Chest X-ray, AP view. Patient: 80 years old, sex M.
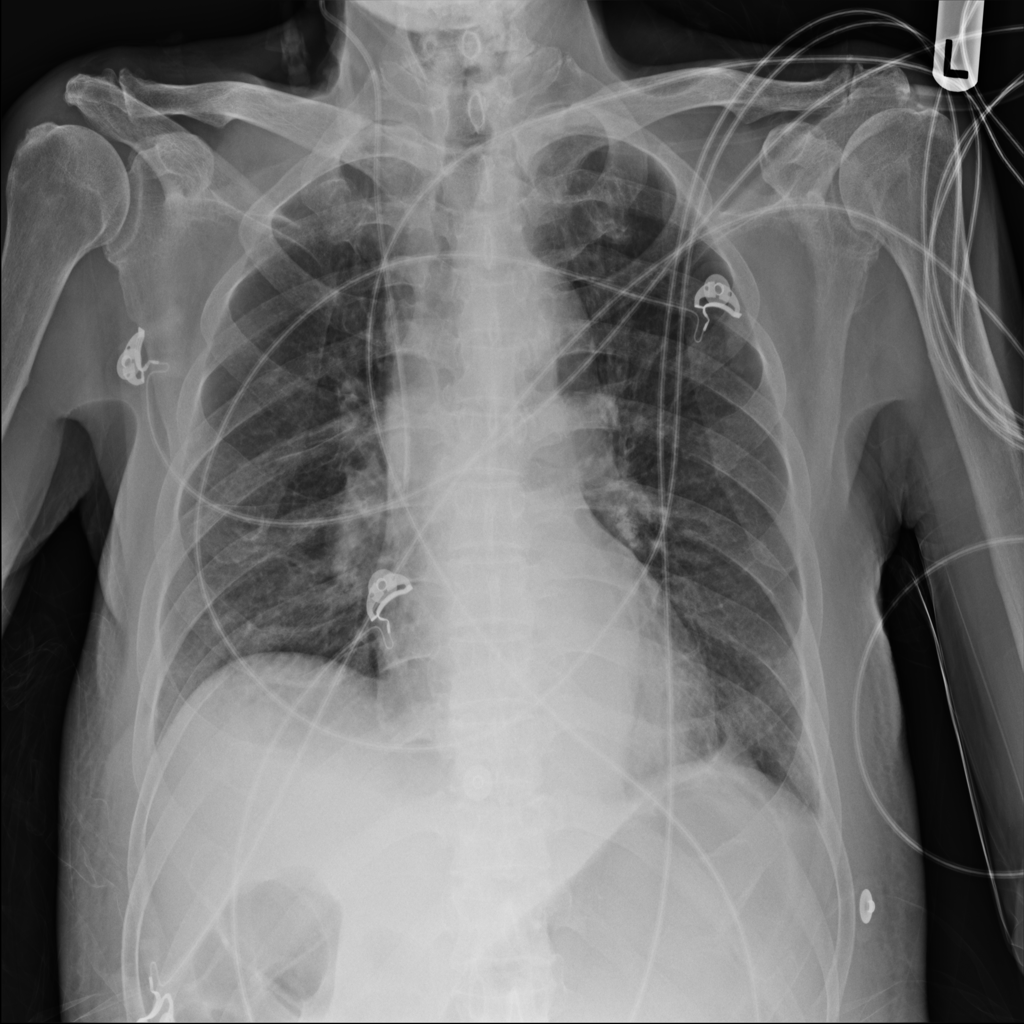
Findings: Effusion, Pleural_Thickening